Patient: sex F, age 33
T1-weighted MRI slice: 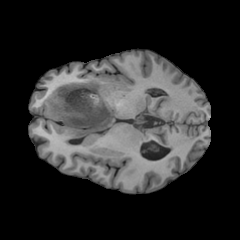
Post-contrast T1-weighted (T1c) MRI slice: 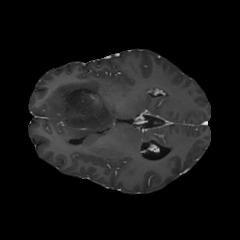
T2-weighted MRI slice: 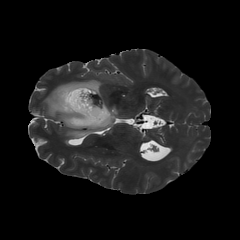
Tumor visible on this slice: yes
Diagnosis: Astrocytoma, IDH-mutant
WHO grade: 4